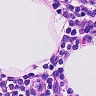
Metastatic tissue present: no